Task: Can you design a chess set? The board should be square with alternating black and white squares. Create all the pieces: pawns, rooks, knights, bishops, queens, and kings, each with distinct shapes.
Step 3631:
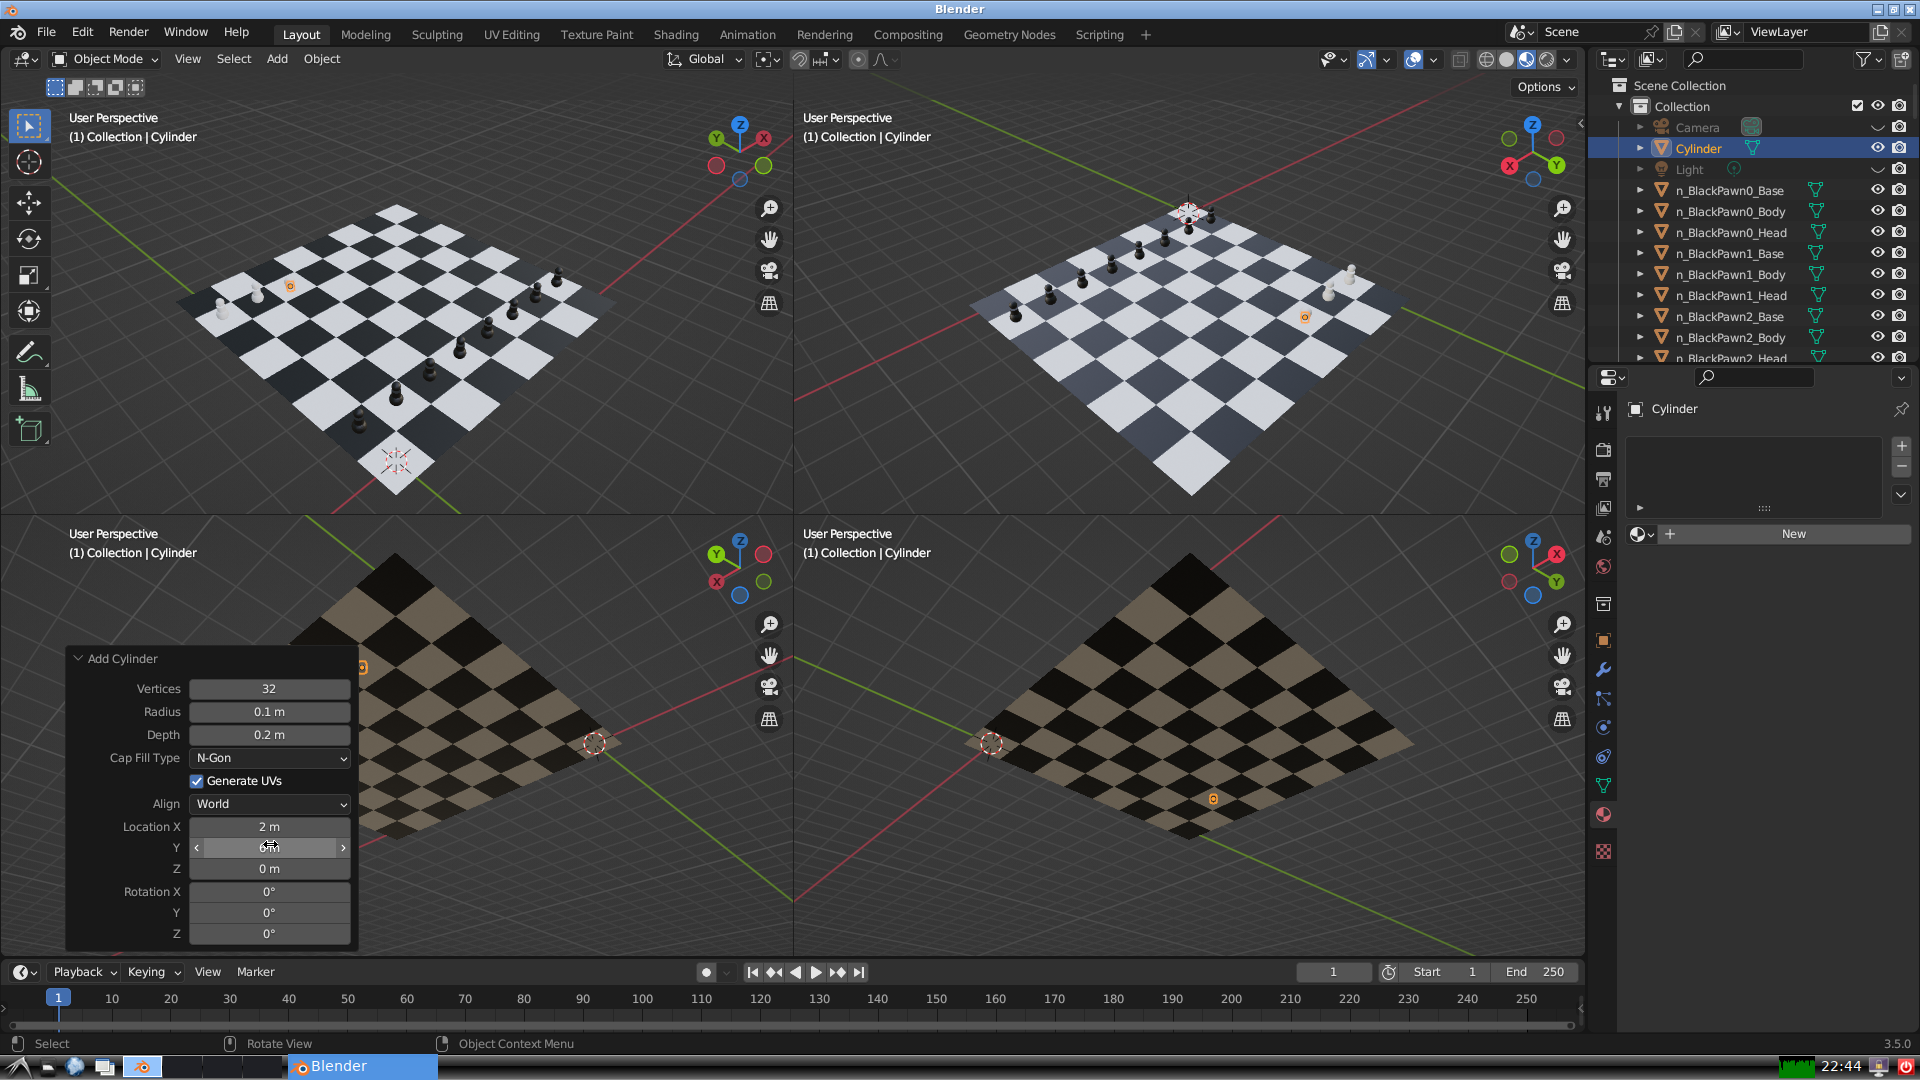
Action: {"mouse_move": [270, 868]}